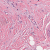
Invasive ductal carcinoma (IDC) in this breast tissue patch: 0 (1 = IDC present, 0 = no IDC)